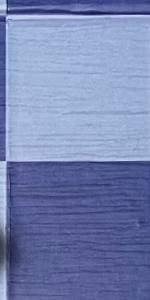
Label: Empty